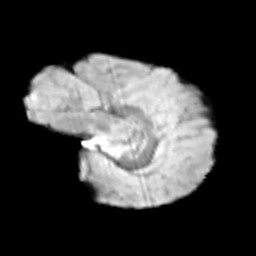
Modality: T2w
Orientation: sagittal
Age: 9
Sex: female
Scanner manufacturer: siemens
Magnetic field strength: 3 T
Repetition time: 3.8 s
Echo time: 0.07 s